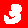
Digit: 3